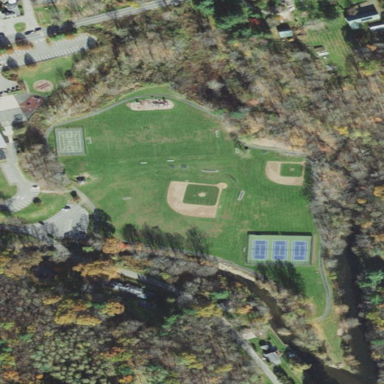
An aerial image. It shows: Park characterized as Existing Preserved Open Space.